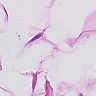
Metastatic tissue present: no